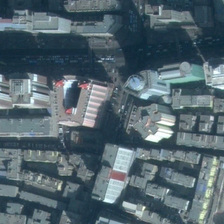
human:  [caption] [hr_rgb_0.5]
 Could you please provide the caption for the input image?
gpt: there are many different buildings in the commercial region .

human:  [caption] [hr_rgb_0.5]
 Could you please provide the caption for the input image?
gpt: there are many different buildings in the commercial region .

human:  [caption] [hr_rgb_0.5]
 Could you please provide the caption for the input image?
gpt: many buildings are in a commercial area .

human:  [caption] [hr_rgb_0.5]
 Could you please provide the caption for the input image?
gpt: many buildings are in a commercial area .

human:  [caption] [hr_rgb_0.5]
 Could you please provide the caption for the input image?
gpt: many buildings are in a commercial area .